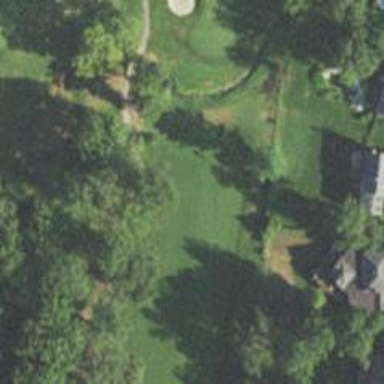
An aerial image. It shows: View of golf hole.